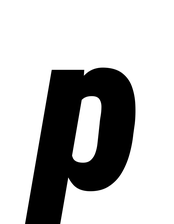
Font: Roboto-Italic_Condensed_Black_Italic